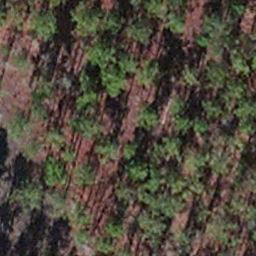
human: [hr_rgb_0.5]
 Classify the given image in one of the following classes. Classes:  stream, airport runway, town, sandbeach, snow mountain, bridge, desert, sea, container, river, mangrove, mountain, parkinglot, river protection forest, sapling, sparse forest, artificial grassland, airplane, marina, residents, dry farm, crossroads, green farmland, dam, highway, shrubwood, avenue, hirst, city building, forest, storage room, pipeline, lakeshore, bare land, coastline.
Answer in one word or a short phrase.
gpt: sapling